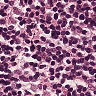
Metastatic tissue present: no